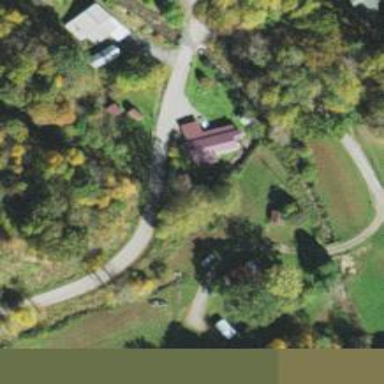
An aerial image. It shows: Driveway leading to service road.